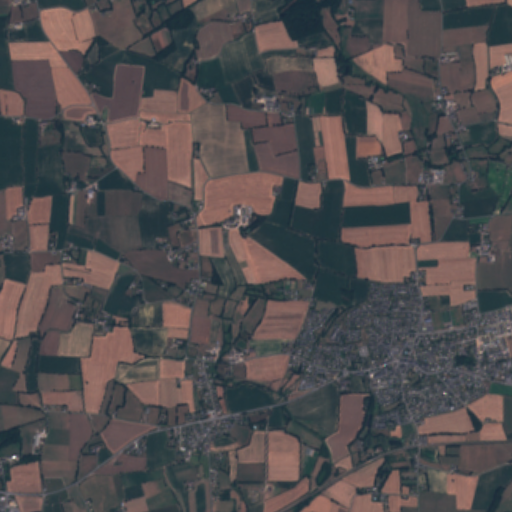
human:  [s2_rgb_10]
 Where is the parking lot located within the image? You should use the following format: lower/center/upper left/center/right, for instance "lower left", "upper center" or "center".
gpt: The parking lot is located in the lower right of the image.
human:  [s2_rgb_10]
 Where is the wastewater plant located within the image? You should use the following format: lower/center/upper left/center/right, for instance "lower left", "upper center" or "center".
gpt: The wastewater plant is located in the lower right of the image.
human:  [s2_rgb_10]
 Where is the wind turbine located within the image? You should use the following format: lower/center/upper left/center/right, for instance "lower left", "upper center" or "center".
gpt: The wind turbine is located in the lower center of the image.
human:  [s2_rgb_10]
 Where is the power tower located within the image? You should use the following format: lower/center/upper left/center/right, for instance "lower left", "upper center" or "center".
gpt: There is no power tower in the image.